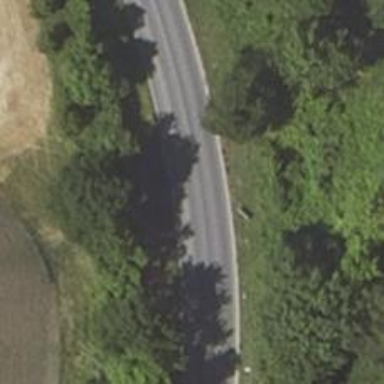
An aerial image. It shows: Secondary road with asphalt surface.